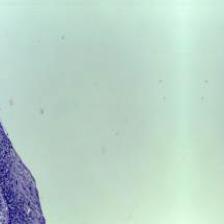
Diagnosis: Normal